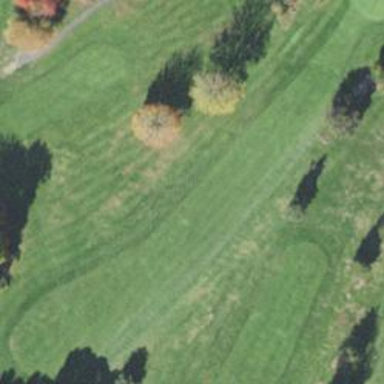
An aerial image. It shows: Golf fairway surrounded by grass.